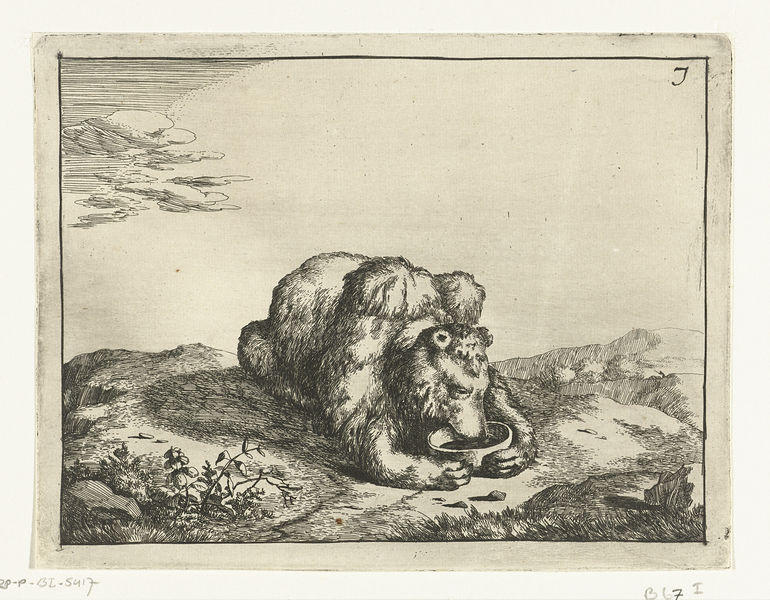
Titel: Liggende beer, van voren, beide poten om een kom
Künstler: Marcus de Bye
Standort: Amsterdam
Institution: Rijksmuseum
Schlagwörter: blätter, felsen, himmel, weiß, wolken, landschaft, braun, nase, schwarz, zeichnung, gras, tier, wolke, beige, trinken, rahmen, schale, schüssel, steine, erde, hügel, boden, pflanze, pflanzen, schultern, wald, fell, papier, ecke, berge, gebirge, klippen, grafik, graphik, vegetation, essen, festhalten, pfoten, gewächs, nahrung, erdboden, füttern, fütterung, druck, druckgraphik, schnitt, druckgrafik, monogramm, schraffur, schnauze, zahl, fressen, napf, bär, tatzen, durst, j, bl, frisst, verdurste, rijksmuseum, monogrammiert, wär